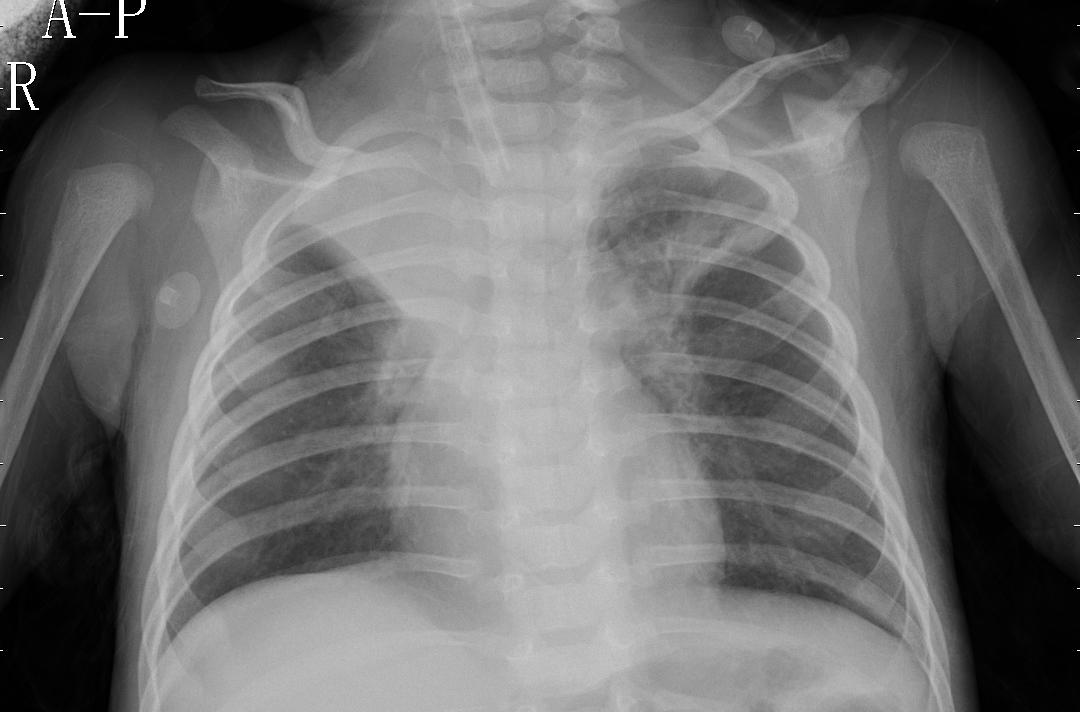
Diagnosis: PNEUMONIA